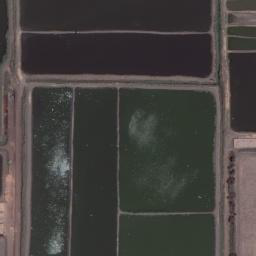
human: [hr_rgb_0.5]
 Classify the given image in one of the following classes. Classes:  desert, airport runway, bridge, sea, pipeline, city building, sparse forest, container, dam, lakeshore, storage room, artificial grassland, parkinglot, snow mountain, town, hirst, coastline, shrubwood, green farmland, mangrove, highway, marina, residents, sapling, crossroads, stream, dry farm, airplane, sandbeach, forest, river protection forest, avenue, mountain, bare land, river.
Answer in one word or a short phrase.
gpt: green farmland